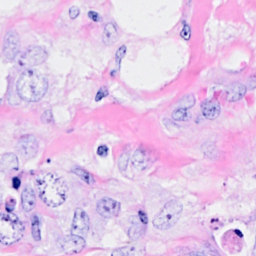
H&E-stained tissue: Breast